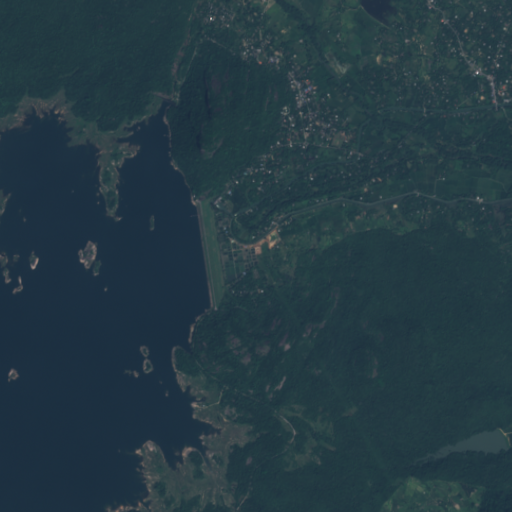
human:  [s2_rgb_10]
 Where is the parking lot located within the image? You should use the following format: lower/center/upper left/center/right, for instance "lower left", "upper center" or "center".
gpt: The parking lot is located in the center of the image.
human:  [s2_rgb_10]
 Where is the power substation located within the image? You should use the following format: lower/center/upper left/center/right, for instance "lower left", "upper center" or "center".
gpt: The power substation is located in the center of the image.
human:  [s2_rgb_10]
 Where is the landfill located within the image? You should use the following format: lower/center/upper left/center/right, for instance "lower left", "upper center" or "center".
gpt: There is no landfill in the image.